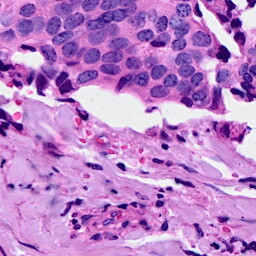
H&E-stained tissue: Breast